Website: apple
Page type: order-returns
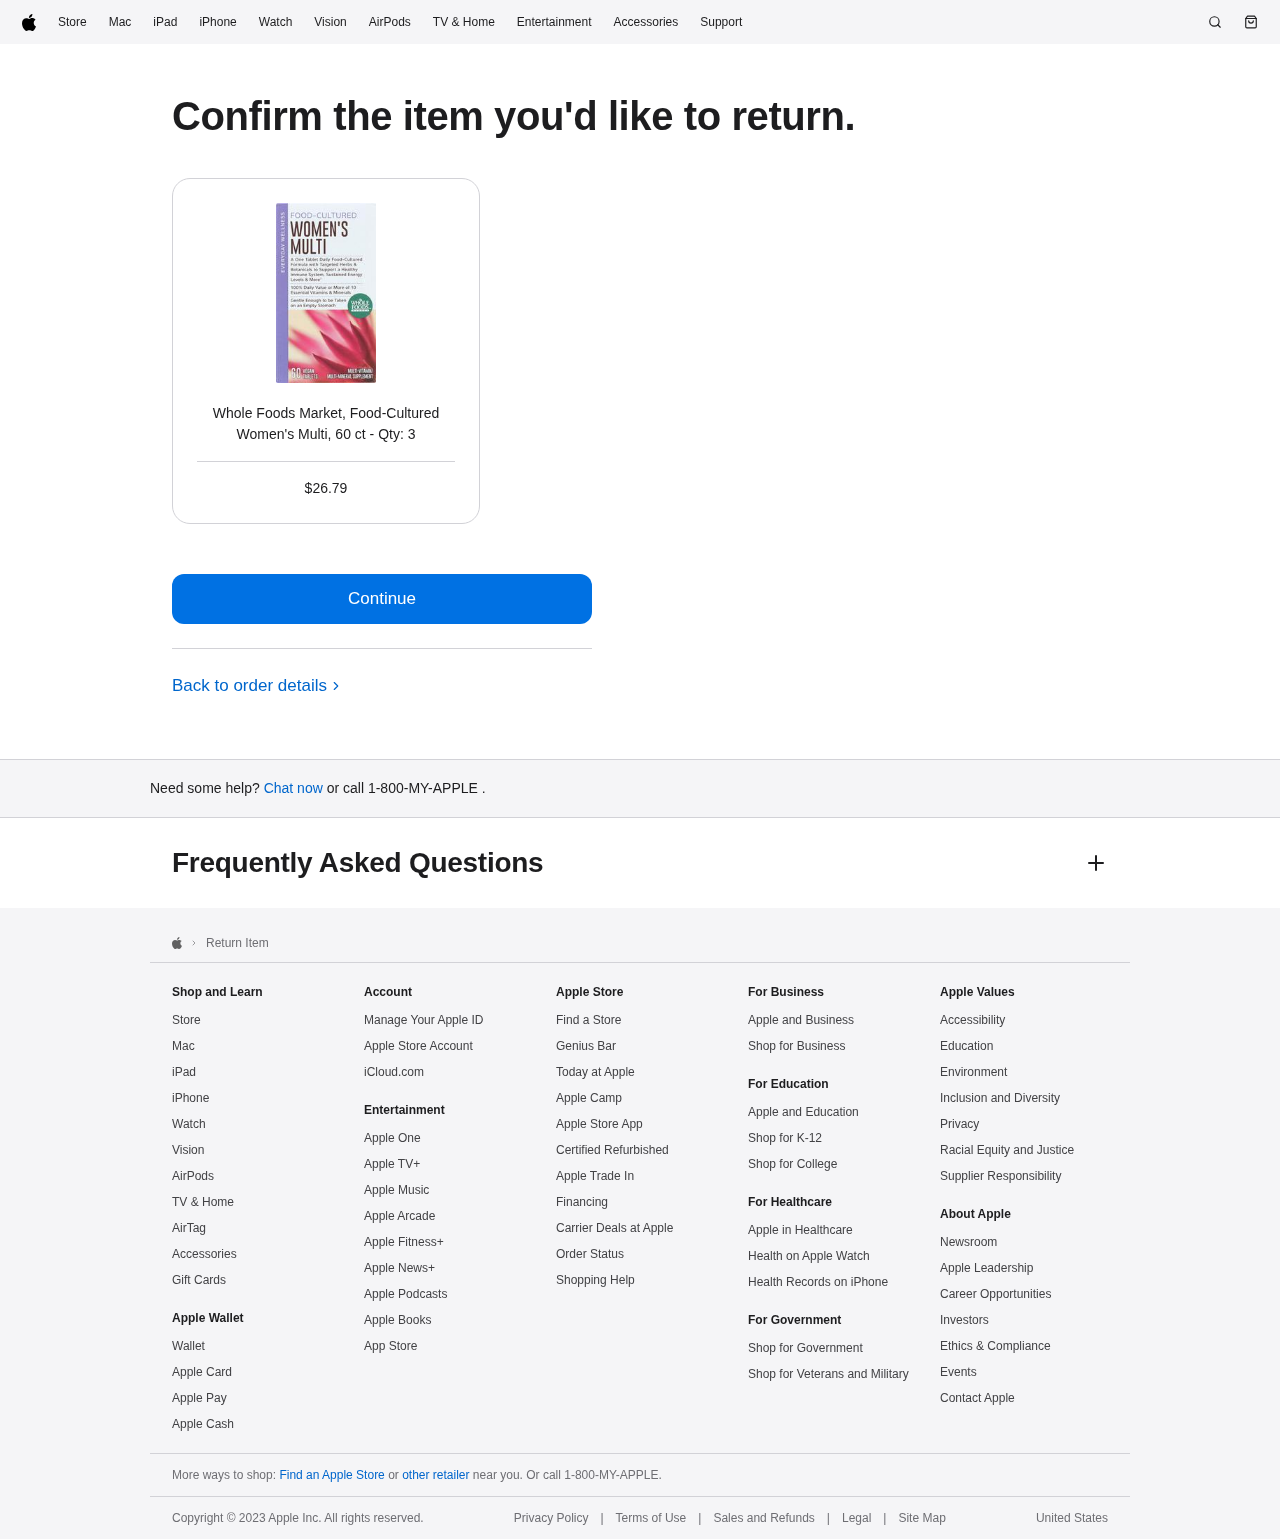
Product elements: key: PRODUCT1_NAME
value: Whole Foods Market, Food-Cultured Women's Multi, 60 ct
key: PRODUCT1_PRICE
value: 26.79
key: PRODUCT1_QUANTITY
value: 3